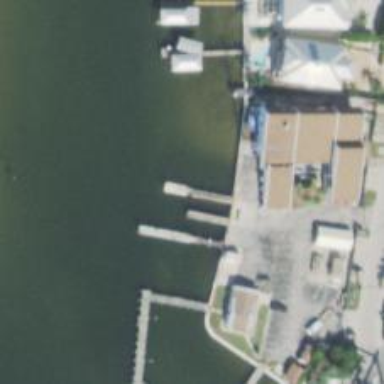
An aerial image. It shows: Pier designed with boat lift feature.